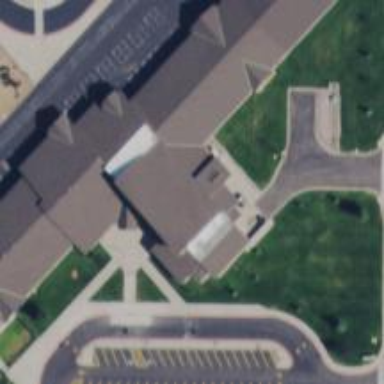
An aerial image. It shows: Elementary School.